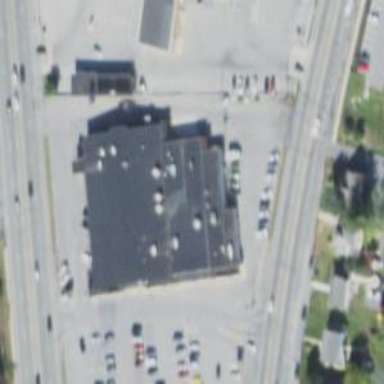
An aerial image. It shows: Building that is pharmacy providing healthcare services.